Field crop: tomato
Growth stage: 1
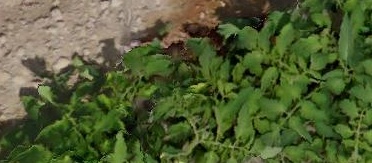
Species: tomato